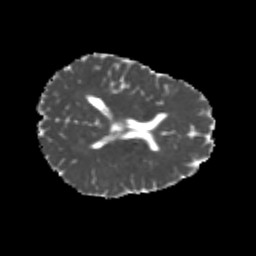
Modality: MD
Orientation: axial
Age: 20
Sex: male
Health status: healthy
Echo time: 0.074 s